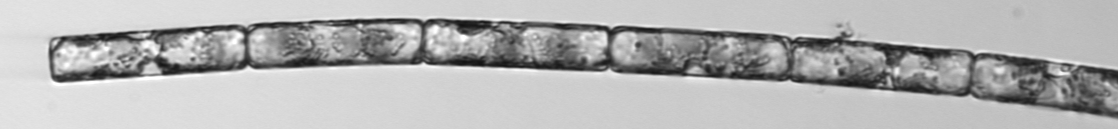
Label: Guinardia_delicatula